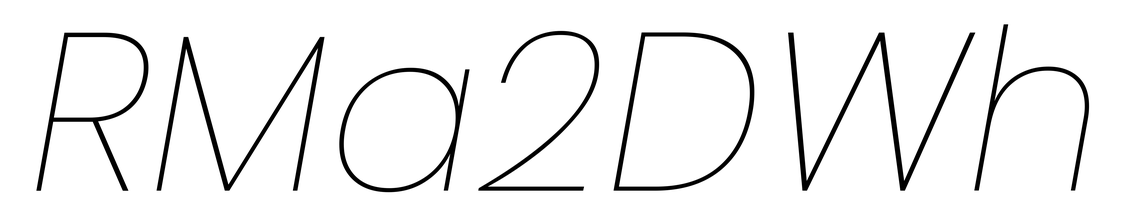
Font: Poppins-ThinItalic